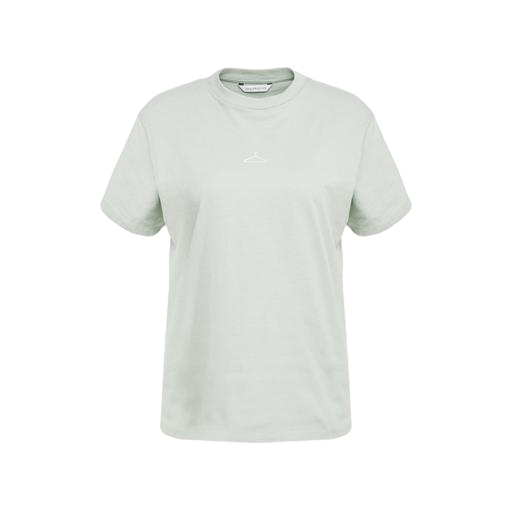
ss t-shirt, mid t-shirt, accent t-shirt, white background